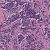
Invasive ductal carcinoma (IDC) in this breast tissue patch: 1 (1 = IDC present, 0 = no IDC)